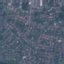
Label: Residential